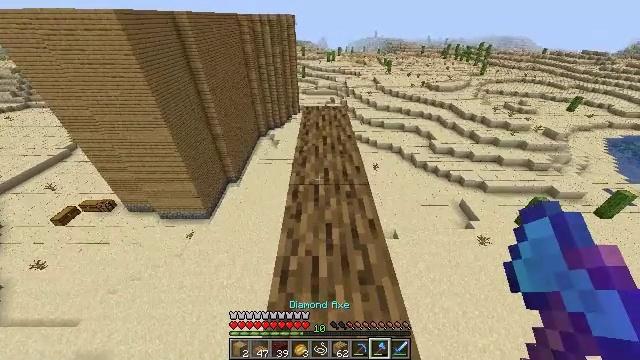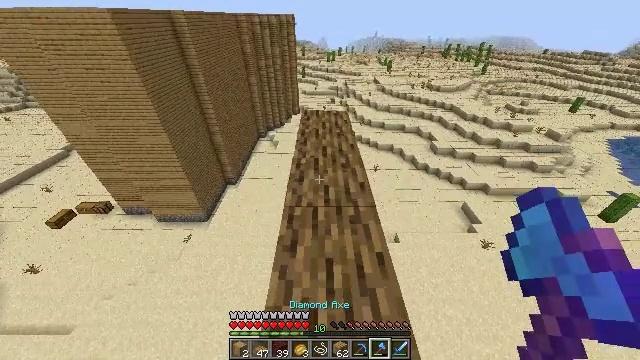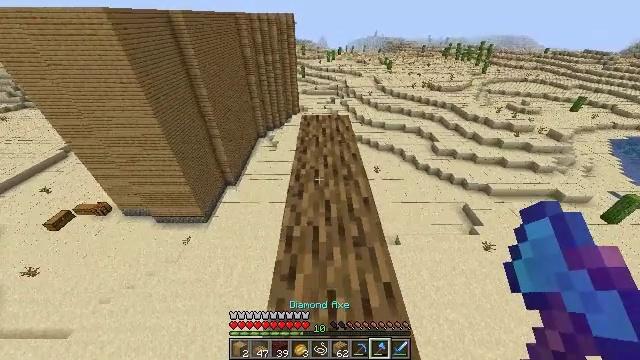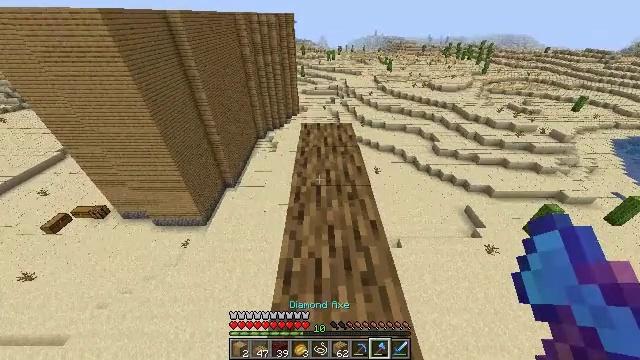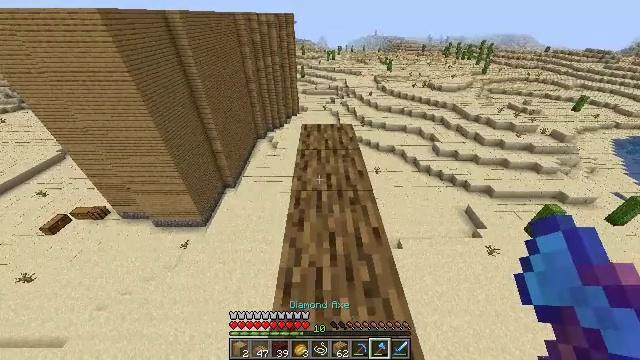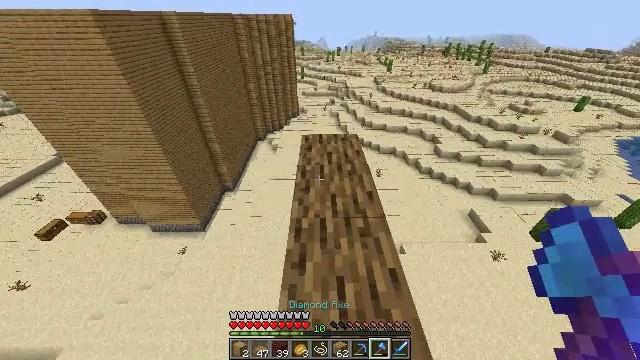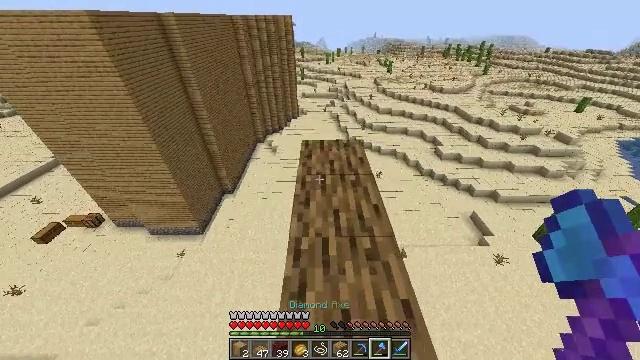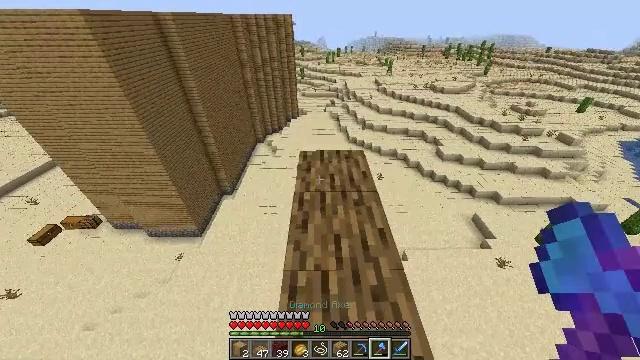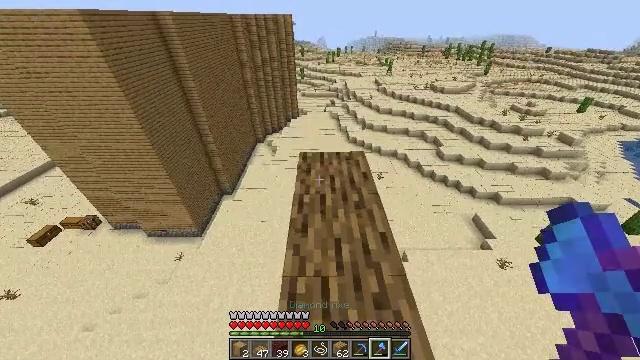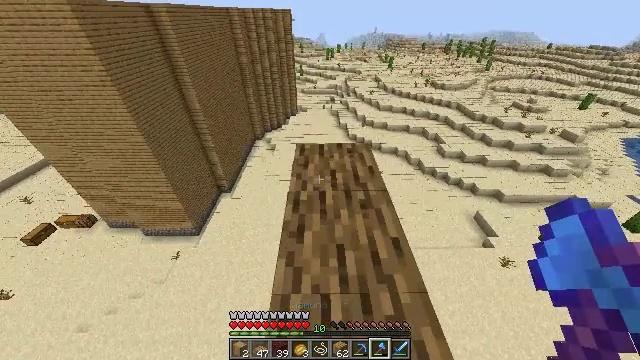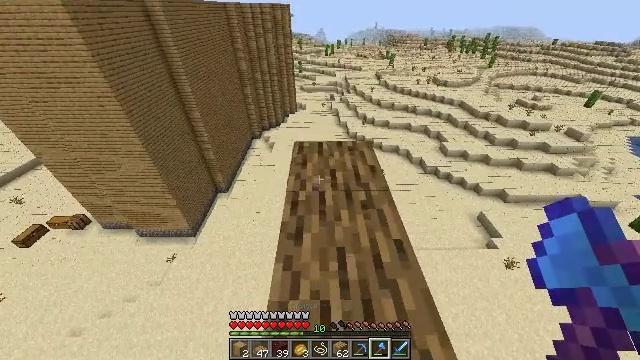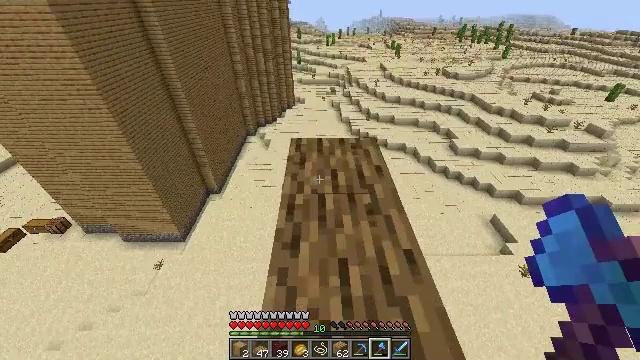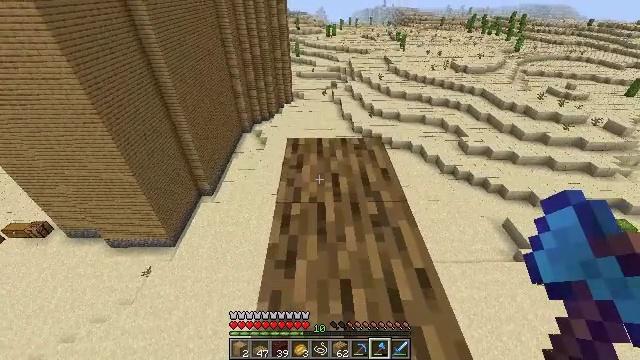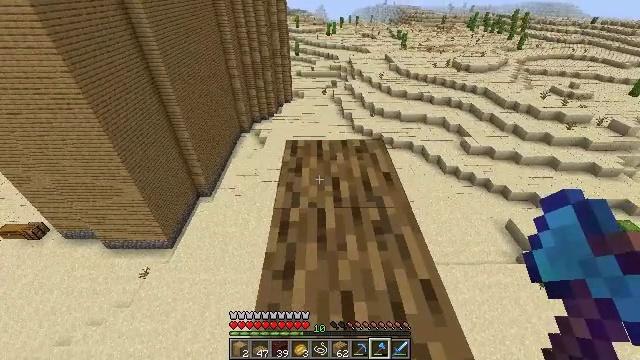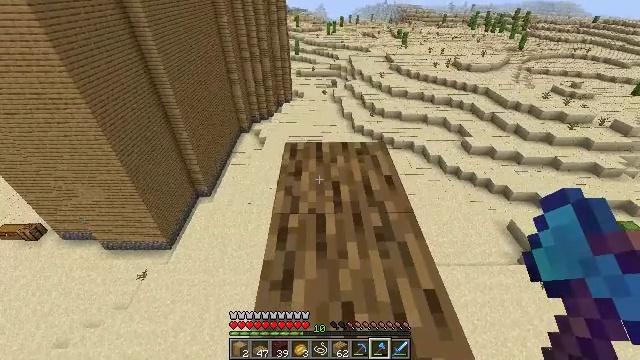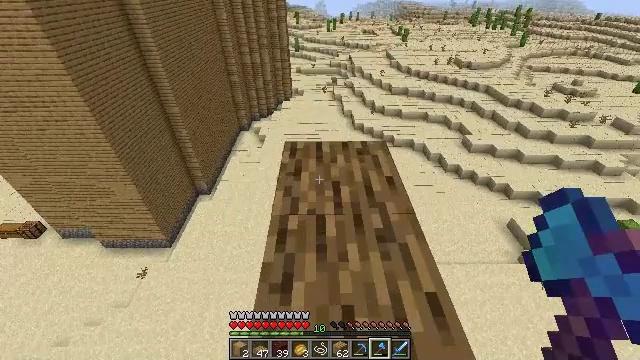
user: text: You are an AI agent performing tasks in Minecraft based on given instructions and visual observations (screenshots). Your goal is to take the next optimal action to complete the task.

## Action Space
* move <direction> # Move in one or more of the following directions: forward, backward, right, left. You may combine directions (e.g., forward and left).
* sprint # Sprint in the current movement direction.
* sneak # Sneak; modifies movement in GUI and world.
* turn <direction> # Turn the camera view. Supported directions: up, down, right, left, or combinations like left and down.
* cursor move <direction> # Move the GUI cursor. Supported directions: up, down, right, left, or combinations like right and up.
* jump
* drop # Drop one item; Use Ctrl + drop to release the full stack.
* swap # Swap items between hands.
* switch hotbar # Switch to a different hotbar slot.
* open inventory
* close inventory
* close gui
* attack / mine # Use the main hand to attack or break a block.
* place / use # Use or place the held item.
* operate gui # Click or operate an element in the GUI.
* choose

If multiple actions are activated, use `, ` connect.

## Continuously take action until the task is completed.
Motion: motion action
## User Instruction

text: Chop the tree to get oak wood.
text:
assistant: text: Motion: move forward
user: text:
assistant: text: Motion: move forward
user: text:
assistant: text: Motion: move forward
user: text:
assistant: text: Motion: move forward
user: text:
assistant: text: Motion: move forward
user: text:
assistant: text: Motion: move forward
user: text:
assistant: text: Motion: move forward, sneak
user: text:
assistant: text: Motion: move forward, sneak
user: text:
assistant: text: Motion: sneak
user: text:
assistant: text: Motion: move forward, sneak
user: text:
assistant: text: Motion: move forward, sneak
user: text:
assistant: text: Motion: move forward, sneak
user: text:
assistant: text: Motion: move forward, sneak
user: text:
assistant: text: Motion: move forward, sneak
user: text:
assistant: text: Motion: move forward, sneak
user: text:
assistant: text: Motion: move forward, sneak
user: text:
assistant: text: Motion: move forward, sneak
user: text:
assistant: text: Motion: move forward, sneak
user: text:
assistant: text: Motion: move forward, sneak, turn right and down
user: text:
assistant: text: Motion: sneak, turn right and down, attack / mine
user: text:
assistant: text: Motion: sneak, attack / mine
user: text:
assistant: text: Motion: sneak, attack / mine
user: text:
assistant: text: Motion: move right, sneak, attack / mine
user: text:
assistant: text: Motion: move right, sneak, attack / mine
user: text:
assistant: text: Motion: move right, sneak, attack / mine
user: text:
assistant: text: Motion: move right, sneak, attack / mine
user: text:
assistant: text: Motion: sneak, attack / mine
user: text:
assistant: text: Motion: move back, sneak, attack / mine
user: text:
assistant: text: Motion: move back, sneak, attack / mine
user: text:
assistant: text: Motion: move back, sneak, attack / mine